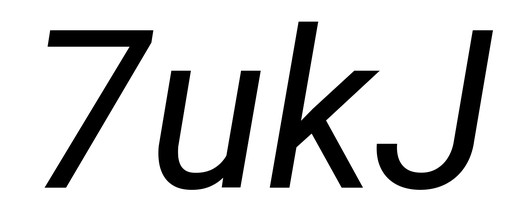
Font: Roboto-Italic_Italic